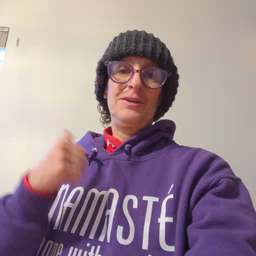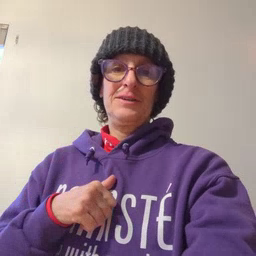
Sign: stuck